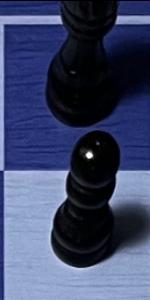
Label: Pawn_Black